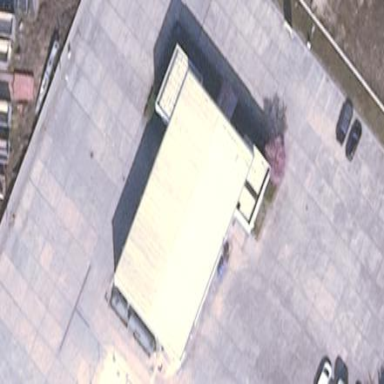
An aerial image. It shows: Commercial building.